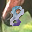
Label: 8